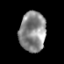
Tissue: prostate
Cell type: T cells
Senescence score: 0.3603
Nuclear area (px): 1034
Mean DAPI intensity: 138.408